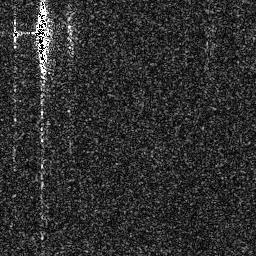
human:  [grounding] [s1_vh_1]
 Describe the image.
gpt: In the satellite image, there is  <ref>1 medium ship </ref> <box>[[12, 0, 19, 30, 0]]</box> located at top left.